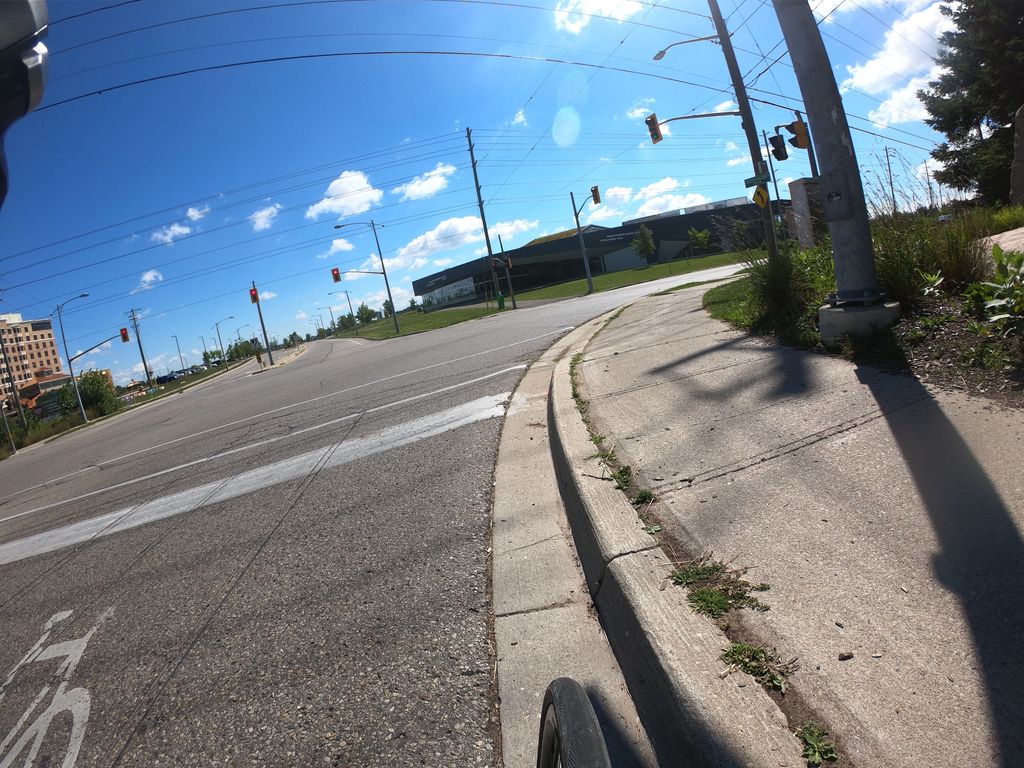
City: kitchener-waterloo